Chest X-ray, AP view. Patient: 28 years old, sex M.
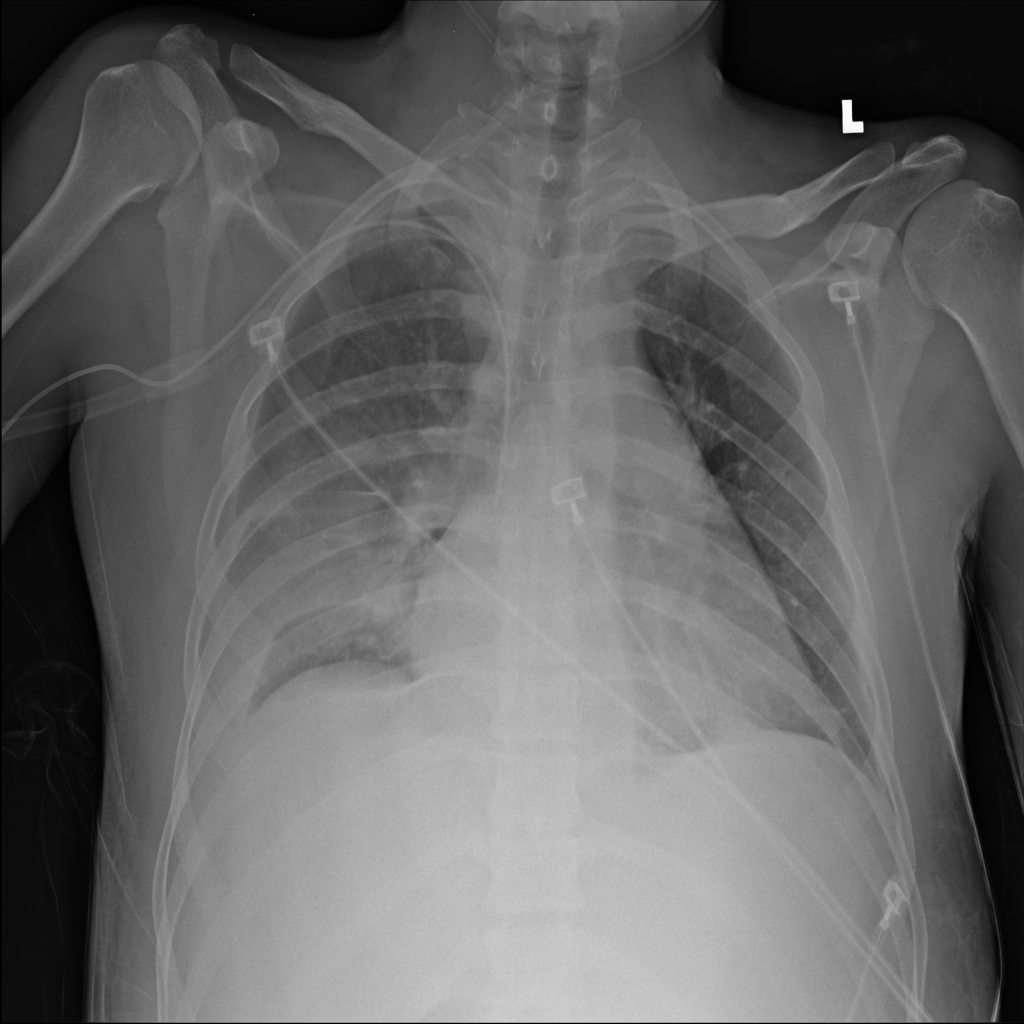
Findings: Atelectasis, Effusion